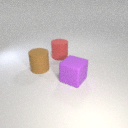
large purple rubber cube to the right of large red rubber cylinder